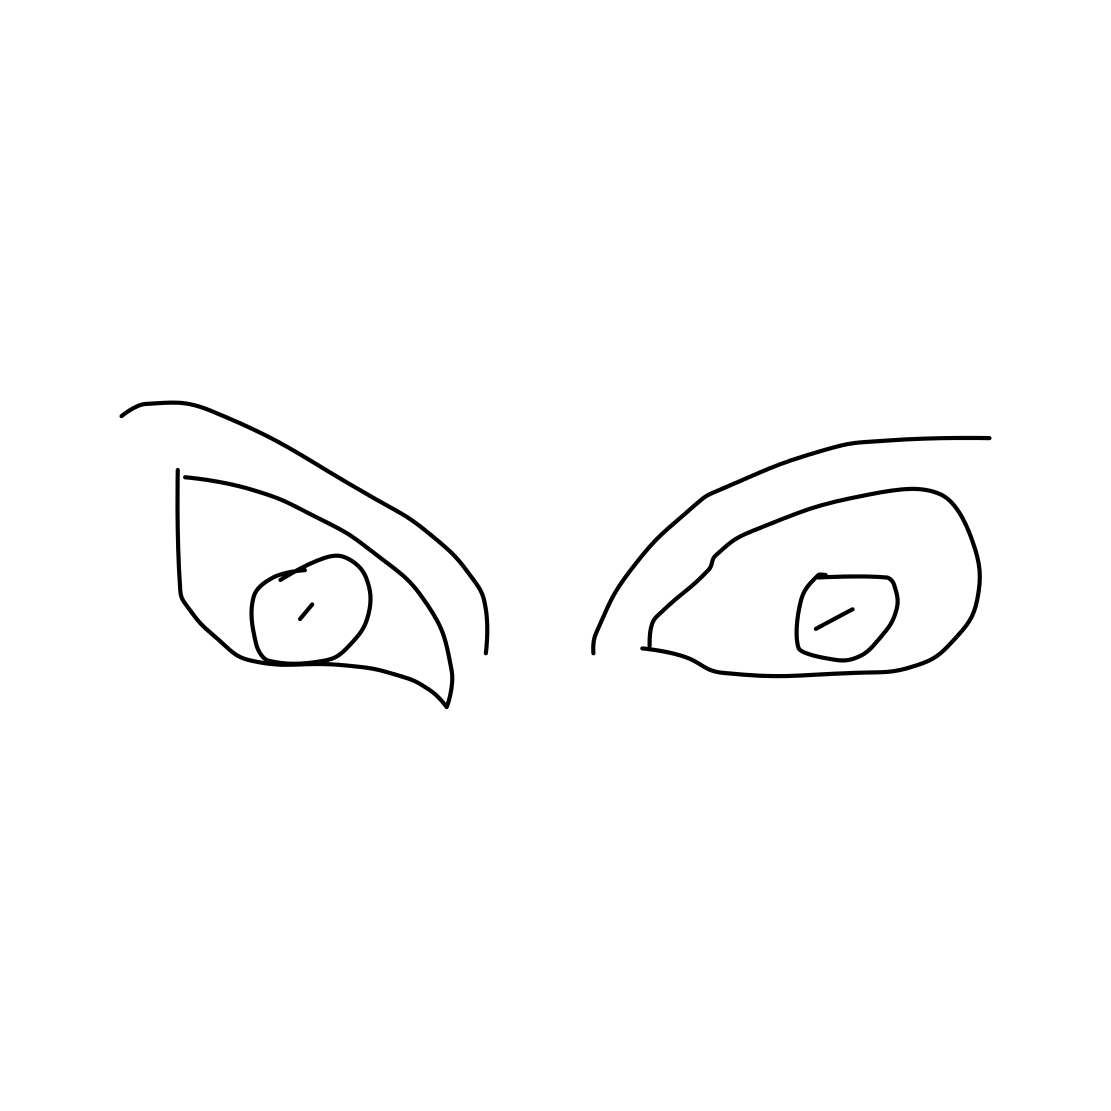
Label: eye